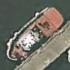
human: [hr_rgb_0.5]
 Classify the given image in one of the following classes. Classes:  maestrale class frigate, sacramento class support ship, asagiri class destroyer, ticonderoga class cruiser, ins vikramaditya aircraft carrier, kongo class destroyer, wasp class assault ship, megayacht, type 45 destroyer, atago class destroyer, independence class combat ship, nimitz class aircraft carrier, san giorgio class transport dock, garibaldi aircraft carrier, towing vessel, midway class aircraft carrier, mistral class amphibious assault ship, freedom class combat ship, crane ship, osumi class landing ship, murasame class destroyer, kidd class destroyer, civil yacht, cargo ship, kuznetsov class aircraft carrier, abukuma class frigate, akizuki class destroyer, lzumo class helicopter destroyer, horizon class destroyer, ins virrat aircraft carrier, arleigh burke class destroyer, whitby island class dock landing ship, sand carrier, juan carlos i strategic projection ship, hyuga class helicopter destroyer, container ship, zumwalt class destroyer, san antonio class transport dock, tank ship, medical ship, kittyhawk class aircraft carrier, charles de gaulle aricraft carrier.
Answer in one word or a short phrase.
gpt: Towing vessel